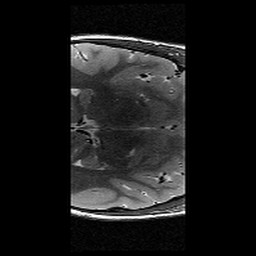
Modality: T2w
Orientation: axial
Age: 11
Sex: female
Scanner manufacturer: siemens
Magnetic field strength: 3 T
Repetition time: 9.23 s
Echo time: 0.067 s